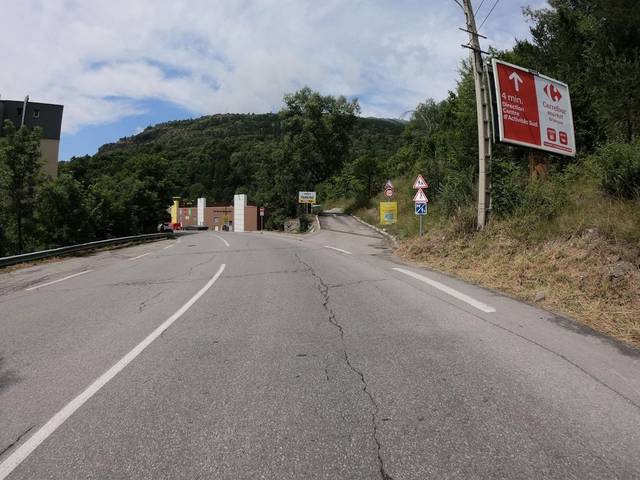
Region: France
Coordinates: 44.9, 6.63